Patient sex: F
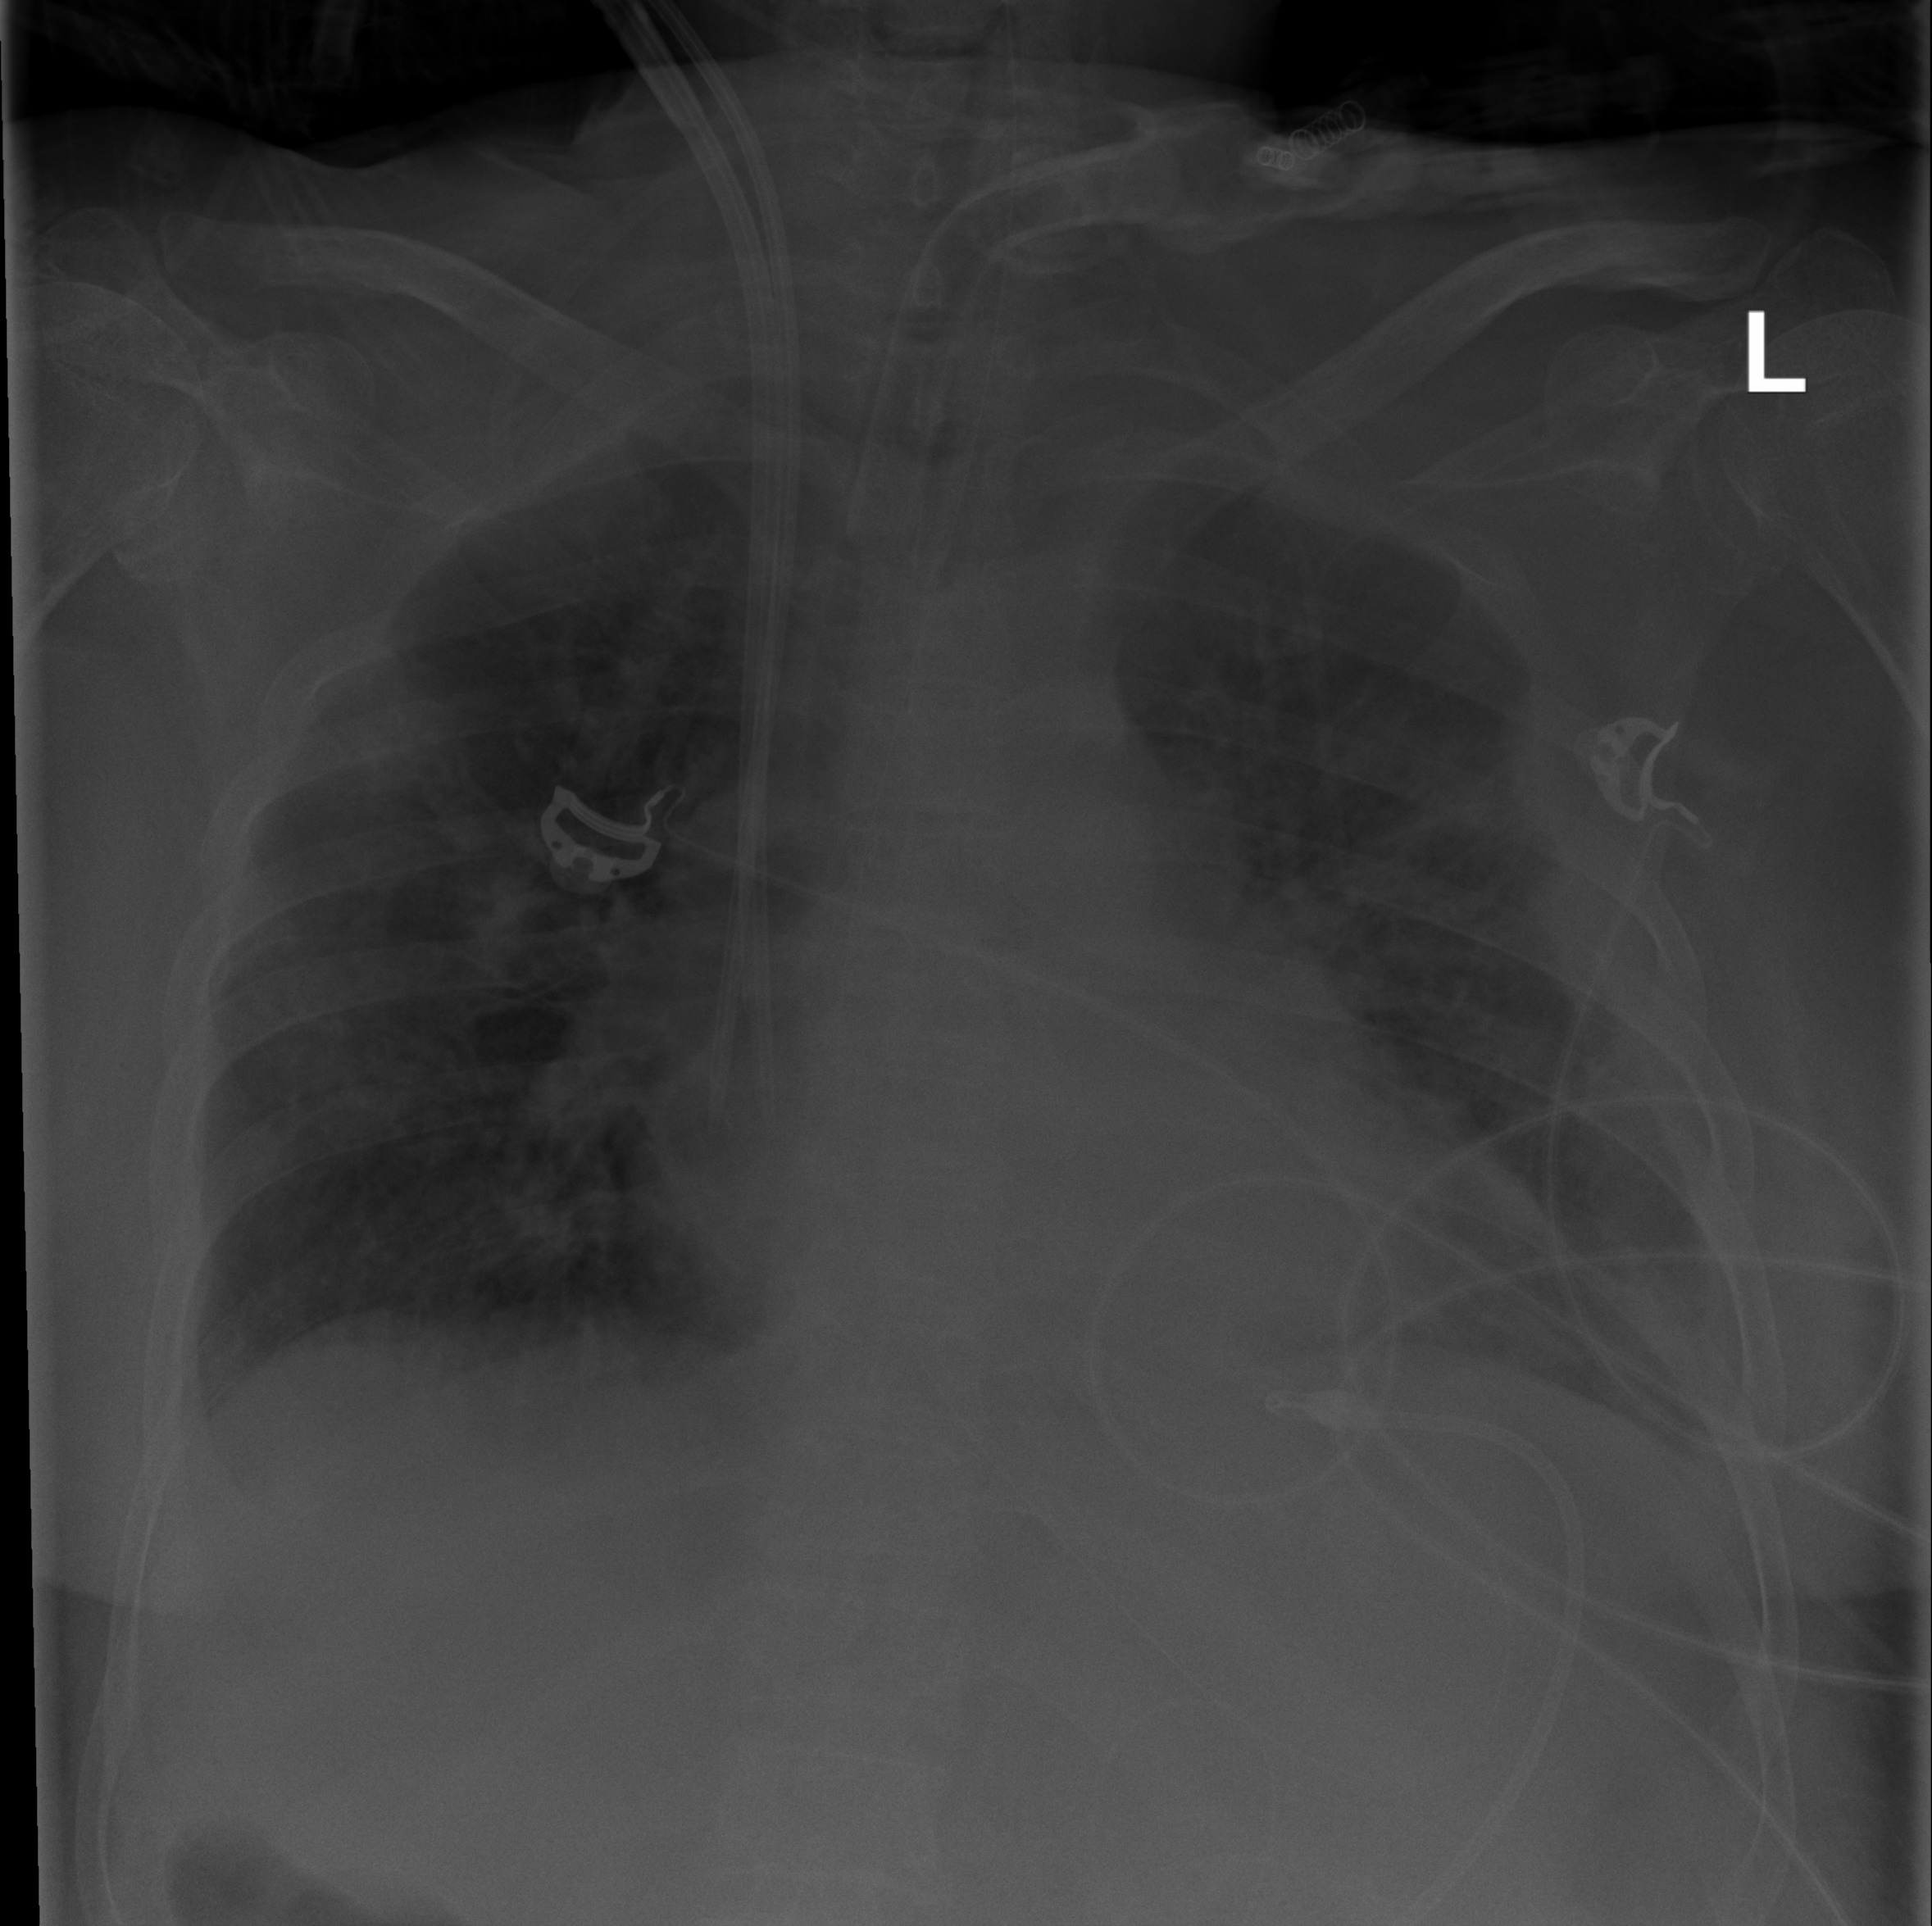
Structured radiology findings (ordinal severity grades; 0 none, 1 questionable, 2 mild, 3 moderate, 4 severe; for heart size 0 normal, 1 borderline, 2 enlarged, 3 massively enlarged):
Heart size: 2
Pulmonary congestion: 2
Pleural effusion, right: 1
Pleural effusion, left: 2
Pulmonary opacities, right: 2
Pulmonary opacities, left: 3
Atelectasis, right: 2
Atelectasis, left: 3